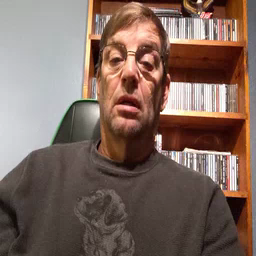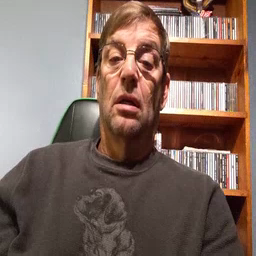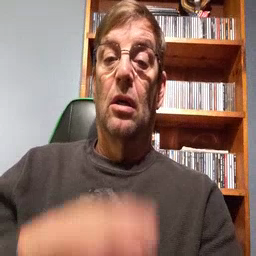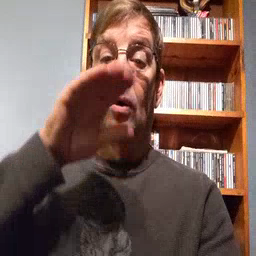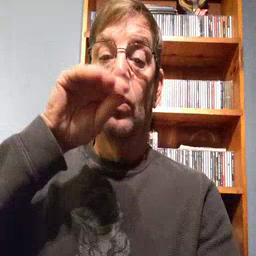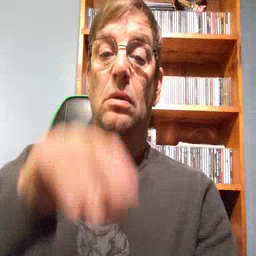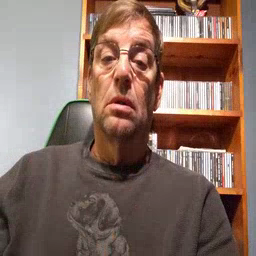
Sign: goose